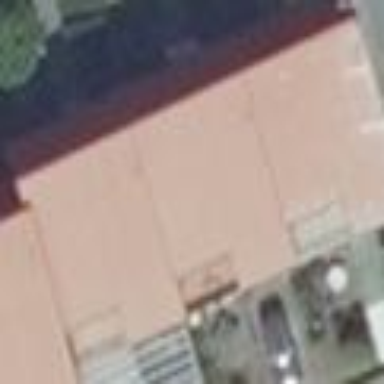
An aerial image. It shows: Terrace building.